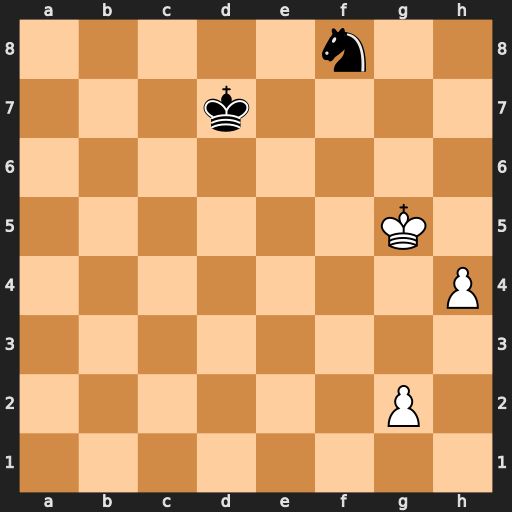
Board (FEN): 5n2/3k4/8/6K1/7P/8/6P1/8
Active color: w
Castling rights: -
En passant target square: -
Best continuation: Kf6 Kd6 h5